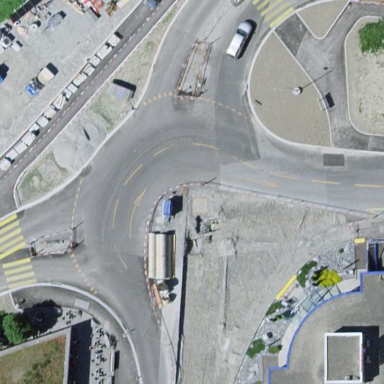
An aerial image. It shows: Tertiary road with asphalt surface leading to roundabout. The right cycle lane is marked with dashed lines.